Question: I generated Maps API key for android app using <URL>. Maps are working but in google console there are no stats. Do you now why and how to fix it?

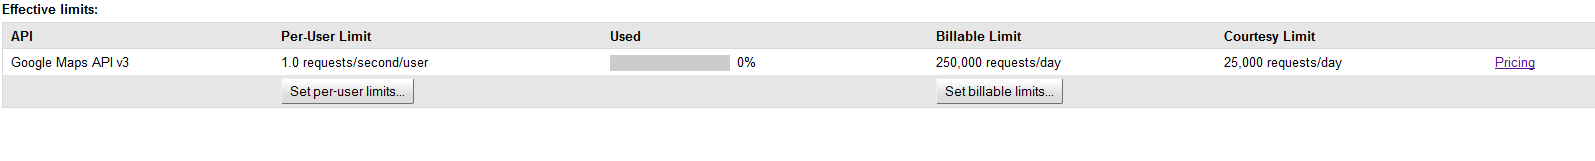
Answer: Solved: As it turned out there are no limits to show maps on Andorid.